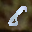
Label: 8